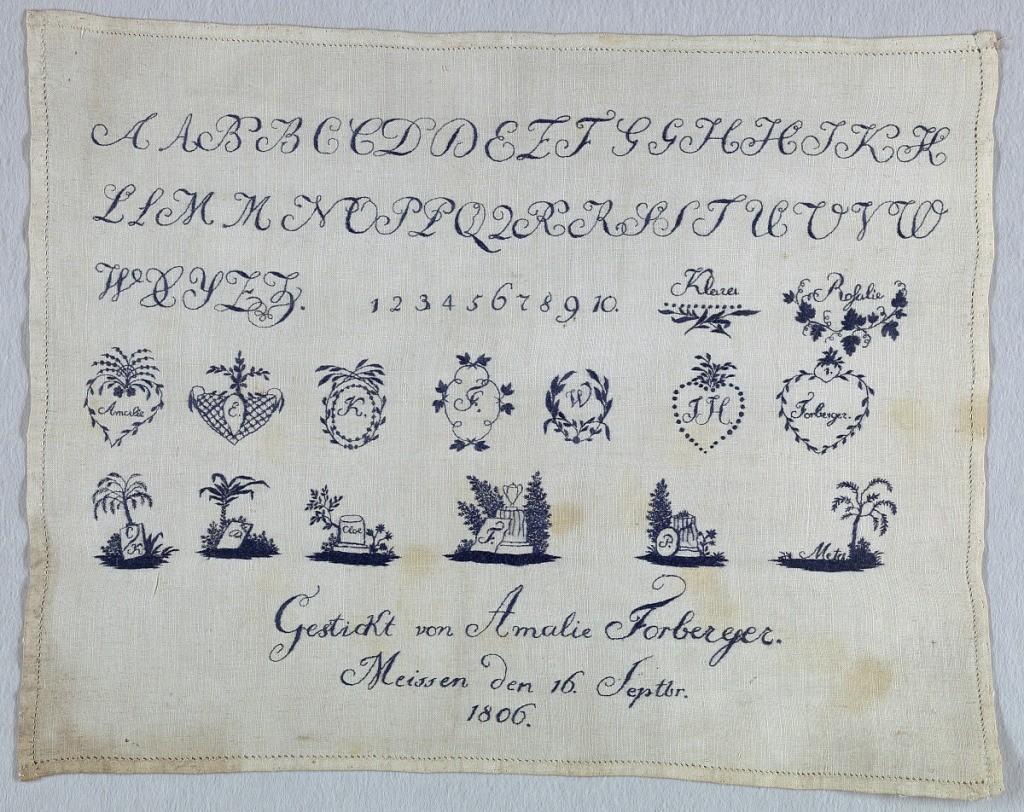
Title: Sampler
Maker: Amalie Forberger
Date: September 16, 1806
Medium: silk embroidery, linen foundation Technique: stem, satin, and double running stitches on plain weave
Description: Alphabets, numerals and wreaths with initials, names and memorial pieces and the inscription "Gestickt von Amalie Forberger, Meissen, den 16, Sept br 1806."  (Embroidery of Amalie Forberger, Meissen, 16 September 1806.